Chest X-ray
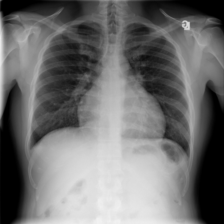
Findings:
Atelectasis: negative
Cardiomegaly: positive
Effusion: positive
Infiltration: positive
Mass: negative
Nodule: negative
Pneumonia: negative
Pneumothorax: negative
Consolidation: negative
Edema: negative
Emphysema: negative
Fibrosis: positive
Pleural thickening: negative
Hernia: negative